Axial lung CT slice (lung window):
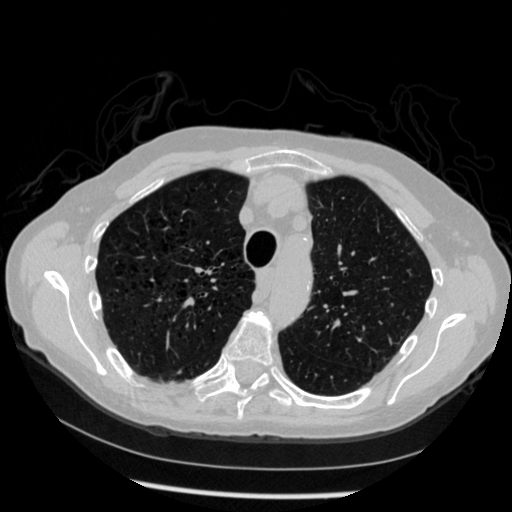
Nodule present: no